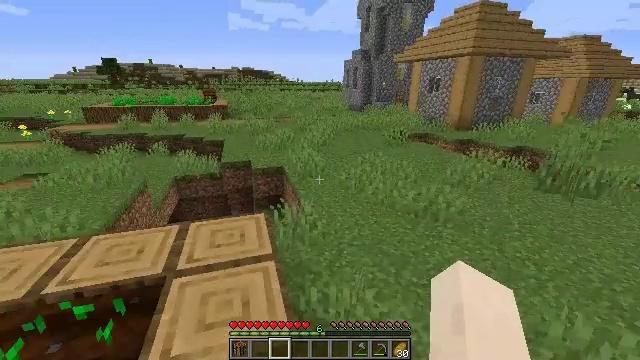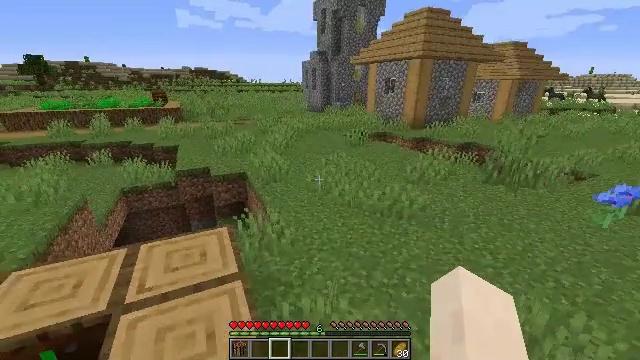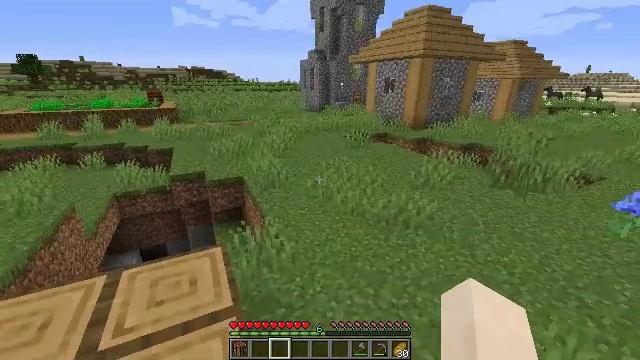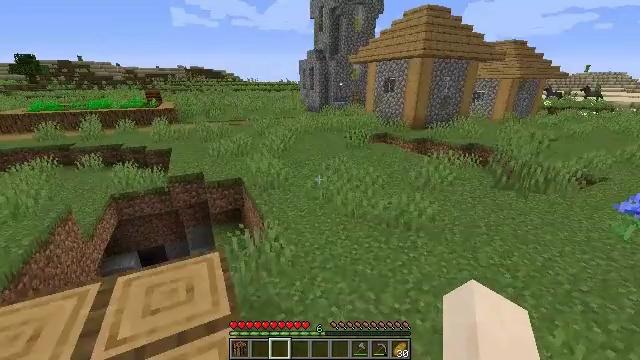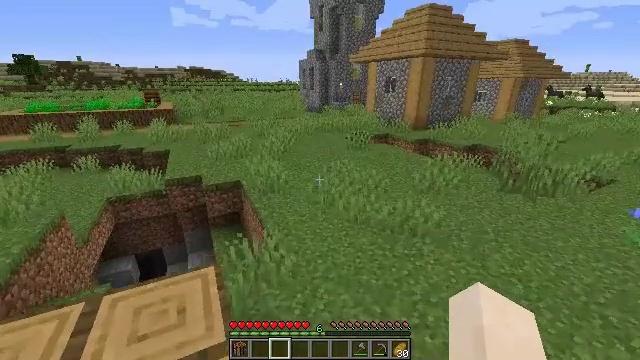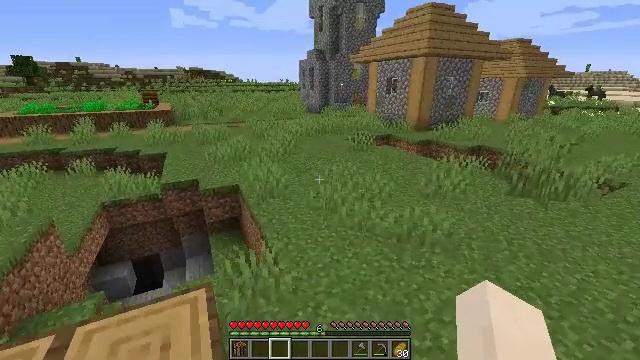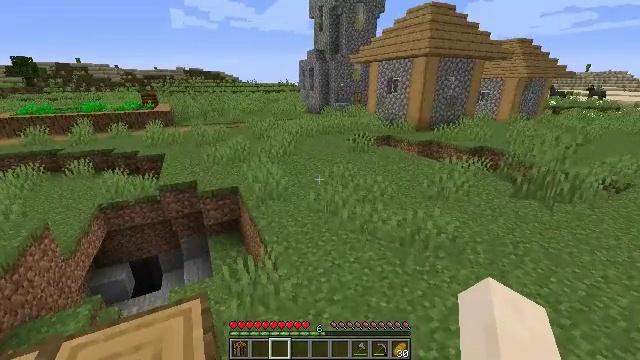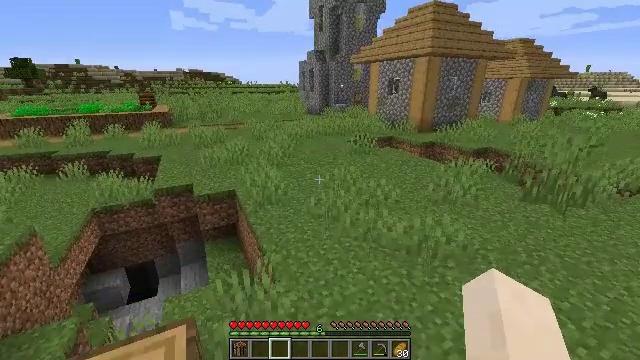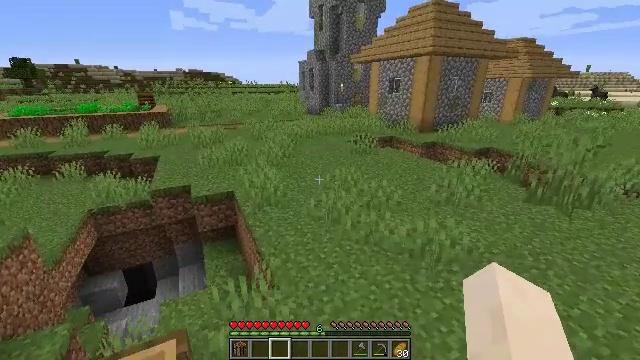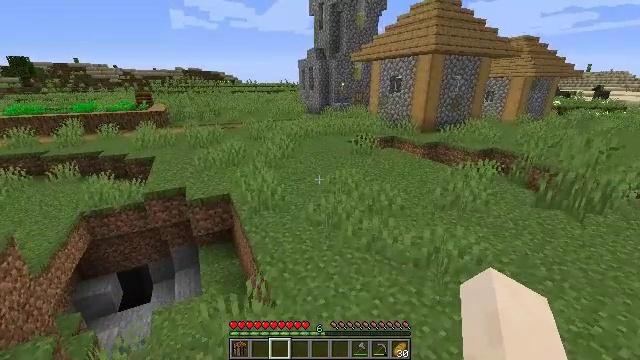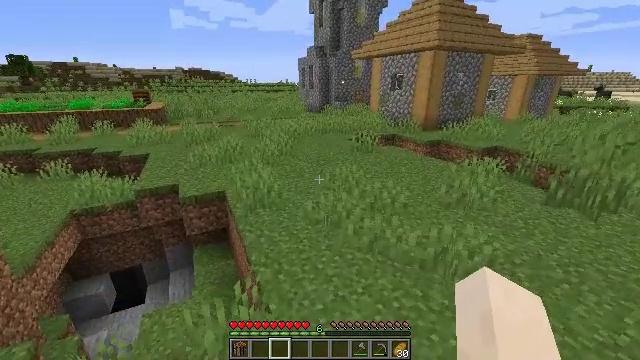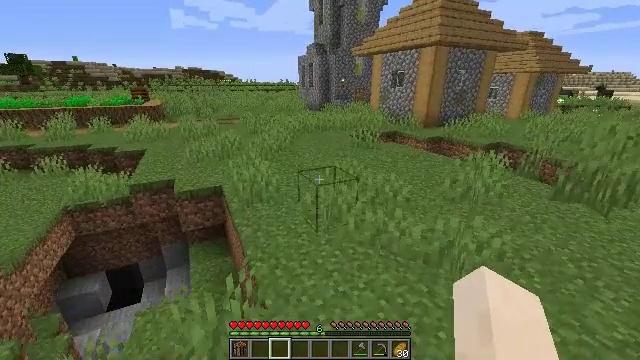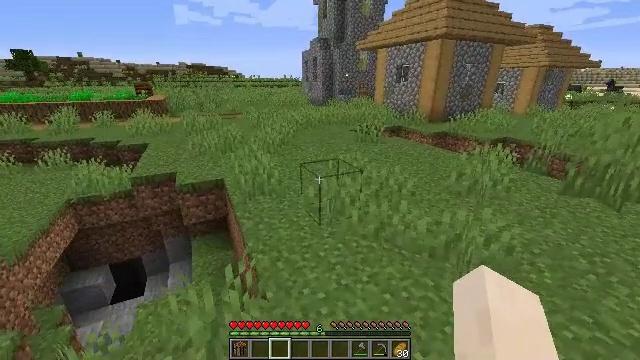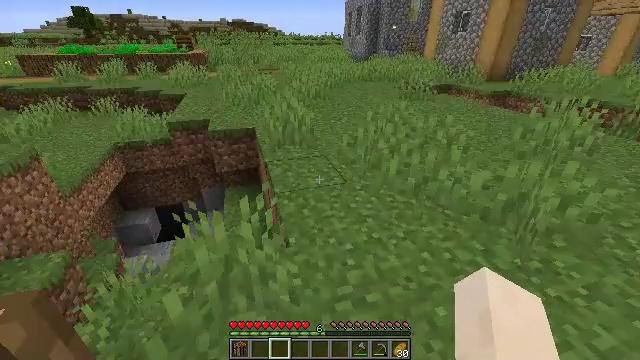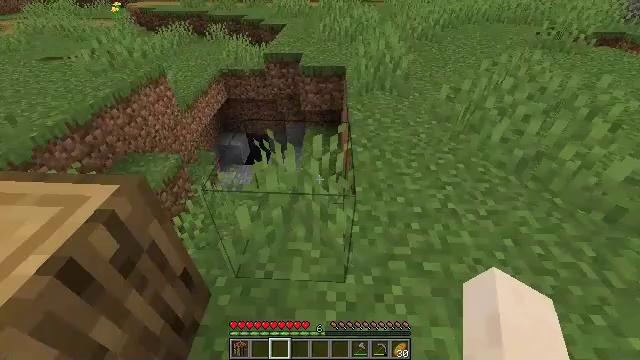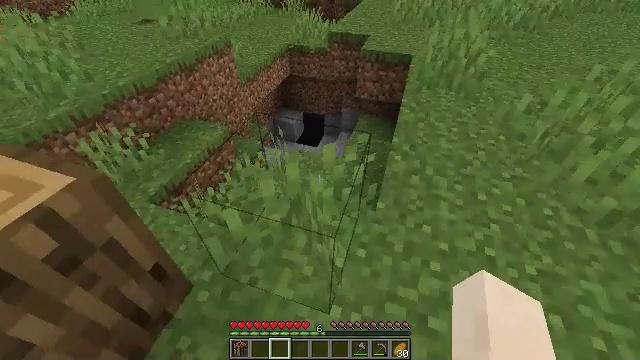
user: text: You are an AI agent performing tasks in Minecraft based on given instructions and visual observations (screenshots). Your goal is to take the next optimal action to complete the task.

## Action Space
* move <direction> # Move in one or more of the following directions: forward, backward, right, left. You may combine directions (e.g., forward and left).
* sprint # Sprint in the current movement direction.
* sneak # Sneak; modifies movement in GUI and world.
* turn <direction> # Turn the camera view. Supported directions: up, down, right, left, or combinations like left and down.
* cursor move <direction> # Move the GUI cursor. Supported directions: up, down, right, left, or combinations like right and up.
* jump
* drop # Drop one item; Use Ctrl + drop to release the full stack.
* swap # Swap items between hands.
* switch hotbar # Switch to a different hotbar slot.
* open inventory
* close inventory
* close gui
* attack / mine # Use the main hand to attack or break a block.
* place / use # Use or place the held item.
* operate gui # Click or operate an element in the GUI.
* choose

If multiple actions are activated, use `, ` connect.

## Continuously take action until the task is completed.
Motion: motion action
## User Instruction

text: Retrieve the smithing table you placed.
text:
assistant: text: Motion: move forward, turn right
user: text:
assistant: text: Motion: move forward
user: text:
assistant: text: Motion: move forward
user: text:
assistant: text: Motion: move forward
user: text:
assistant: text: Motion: move forward
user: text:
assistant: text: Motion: move forward
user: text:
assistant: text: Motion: move forward
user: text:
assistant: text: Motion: move forward
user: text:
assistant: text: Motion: move forward
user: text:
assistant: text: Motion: move forward
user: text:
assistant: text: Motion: move forward
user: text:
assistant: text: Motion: move forward
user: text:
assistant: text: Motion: move forward and move right, turn left and down
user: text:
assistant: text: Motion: move forward and move right, turn left and down
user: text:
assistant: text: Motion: move forward and move right, turn left and down
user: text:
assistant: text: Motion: move forward and move right, turn left and down
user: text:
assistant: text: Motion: move forward and move right, turn left
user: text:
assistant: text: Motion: move forward and move right
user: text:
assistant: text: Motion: move forward and move right
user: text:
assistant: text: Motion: move forward and move right
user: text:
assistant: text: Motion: move forward and move right
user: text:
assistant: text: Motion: move forward and move right
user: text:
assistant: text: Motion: move forward and move right
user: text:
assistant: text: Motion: move forward and move right
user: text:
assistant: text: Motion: move forward and move right
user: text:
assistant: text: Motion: move forward and move right
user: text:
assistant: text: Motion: move forward and move right
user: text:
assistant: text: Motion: move forward and move right, turn left and up
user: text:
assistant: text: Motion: move forward and move right, turn left and up
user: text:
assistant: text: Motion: move forward and move right, turn left and up